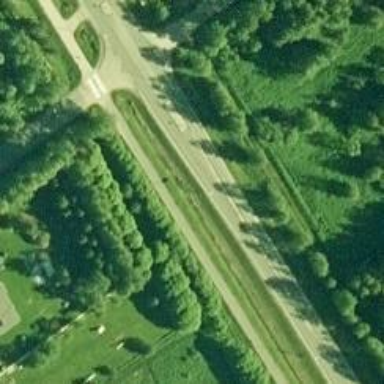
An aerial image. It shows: Secondary road with asphalt surface.